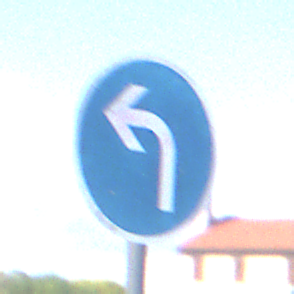
Verkehrszeichen: VorgeschriebeneFahrtrichtungLinks
Umgebung: Outdoor, Suburban
Tageszeit: MorningAfternoon
Wetter: PartlyCloudy
Licht: Natural
Jahreszeit: NotSpecified
Kontrast: HighContrast